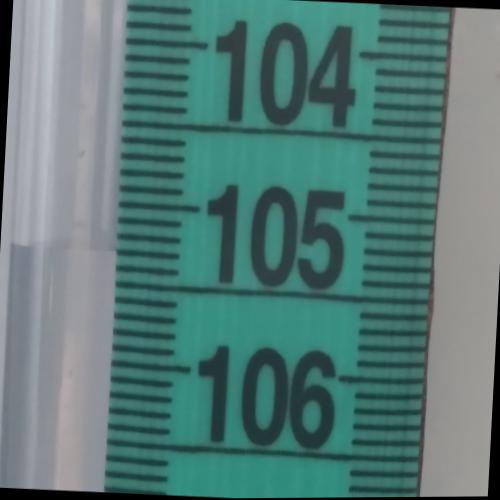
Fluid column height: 105.3 cm